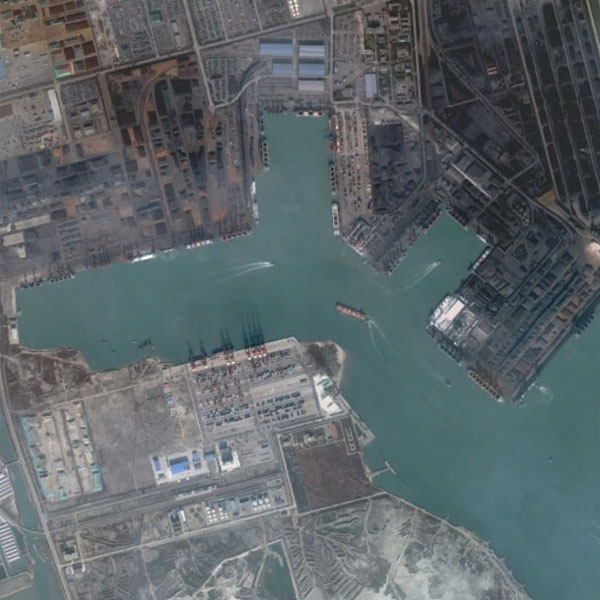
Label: Port